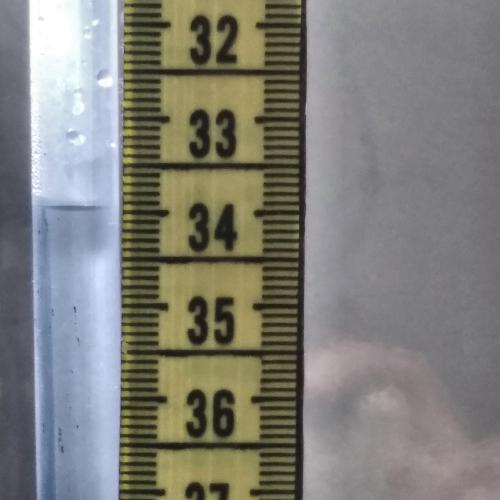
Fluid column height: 33.9 cm